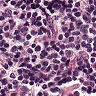
Metastatic tissue present: no